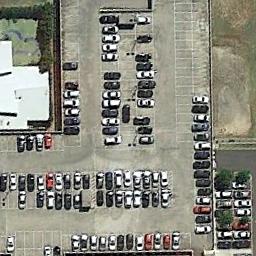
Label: parking_lot